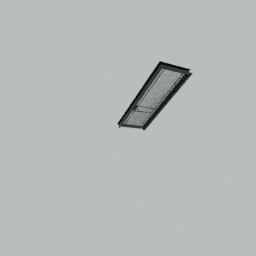
Label: architecture